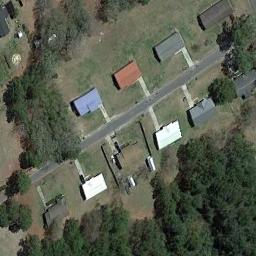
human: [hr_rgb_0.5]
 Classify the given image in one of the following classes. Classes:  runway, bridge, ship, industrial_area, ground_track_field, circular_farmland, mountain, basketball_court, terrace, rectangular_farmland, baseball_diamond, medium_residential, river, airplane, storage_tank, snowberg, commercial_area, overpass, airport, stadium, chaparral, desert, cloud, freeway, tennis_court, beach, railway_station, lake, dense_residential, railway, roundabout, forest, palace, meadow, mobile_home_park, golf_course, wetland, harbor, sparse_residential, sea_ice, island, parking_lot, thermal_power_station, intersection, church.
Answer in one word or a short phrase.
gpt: medium_residential